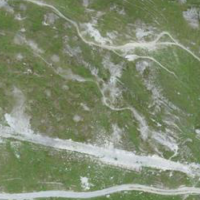
EUNIS habitat code: 26
Species observed at this site:
Carduus defloratus